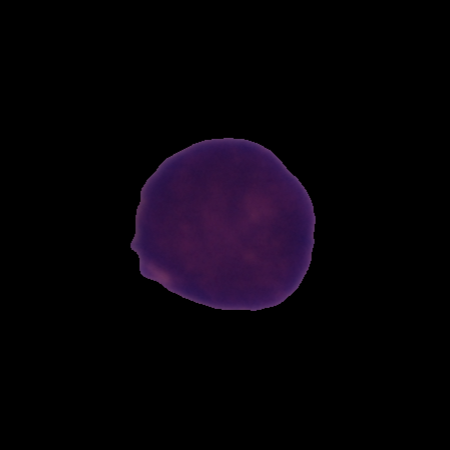
Label: cancer